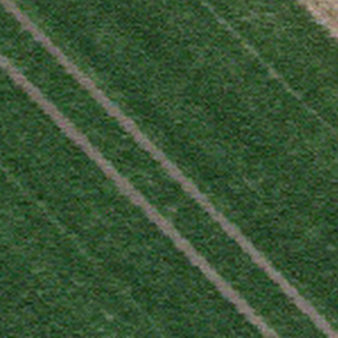
Label: other